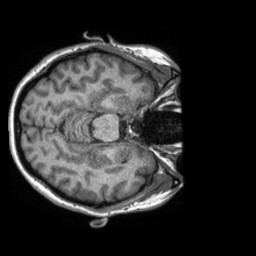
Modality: T1w
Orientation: axial
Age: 32
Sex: female
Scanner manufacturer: siemens
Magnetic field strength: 3 T
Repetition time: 2.3 s
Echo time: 0.00288 s